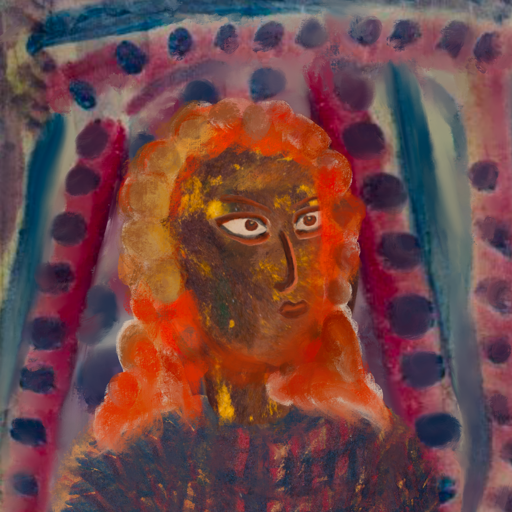
Background: HillGirl, Head And Neck Side: Comrade, Face Side: Roy_Bahadur, Bust: In_The_Sun, Hair Side: Rupkatha, Head Accessory: Blank, Second Necklace: Blank, Necklace: Blank, Baby: Blank